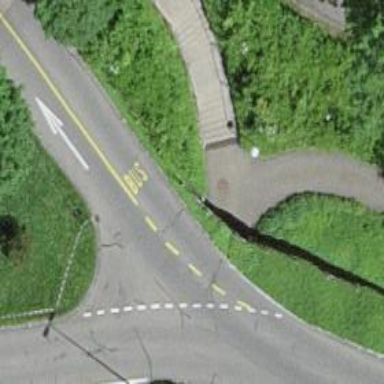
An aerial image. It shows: Footway with asphalt surface going through tunnel.